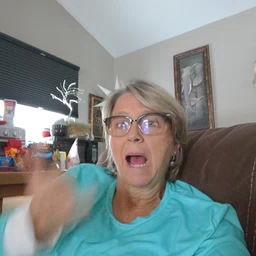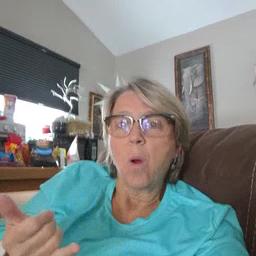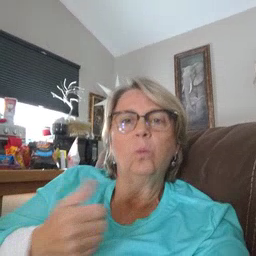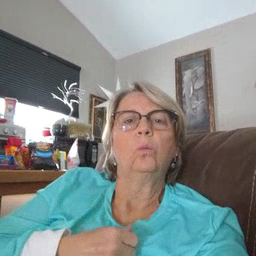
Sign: now